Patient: sex F, age 61
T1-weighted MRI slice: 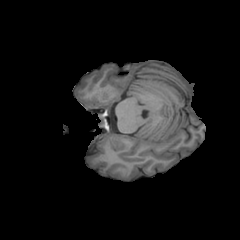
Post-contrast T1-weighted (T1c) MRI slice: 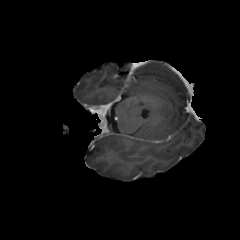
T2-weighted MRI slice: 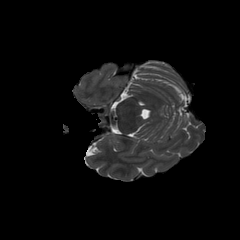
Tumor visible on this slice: no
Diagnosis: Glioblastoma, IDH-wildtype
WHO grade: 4